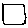
Label: square